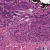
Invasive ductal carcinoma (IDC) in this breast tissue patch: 0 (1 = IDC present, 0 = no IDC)